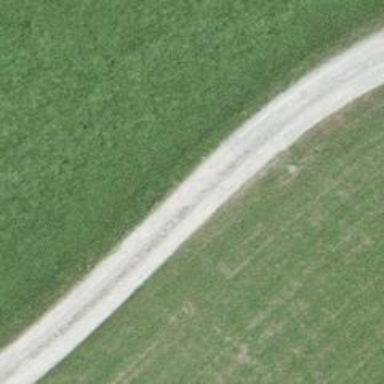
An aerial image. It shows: Track with compacted grade 2 surface.